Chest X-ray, PA view. Patient: 44 years old, sex M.
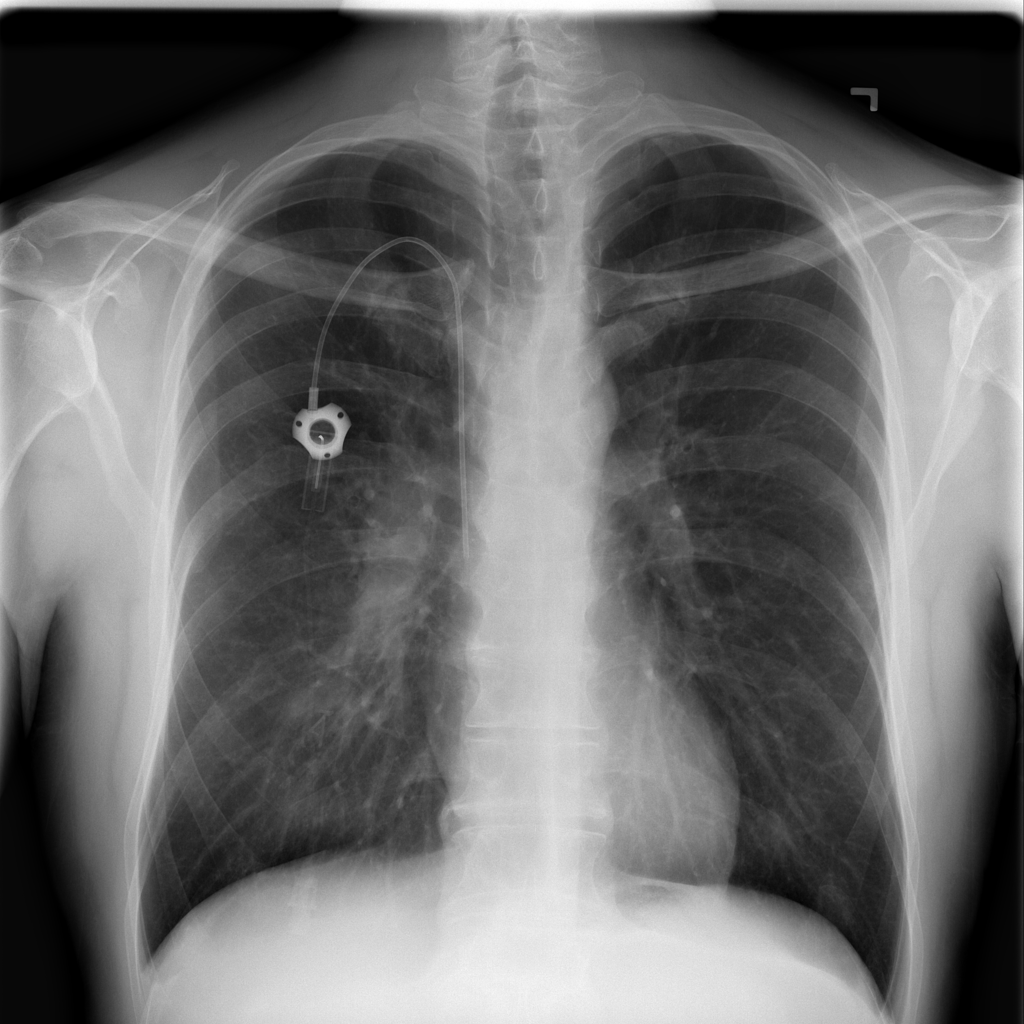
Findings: No Finding